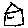
Label: house